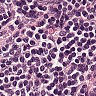
Metastatic tissue present: no